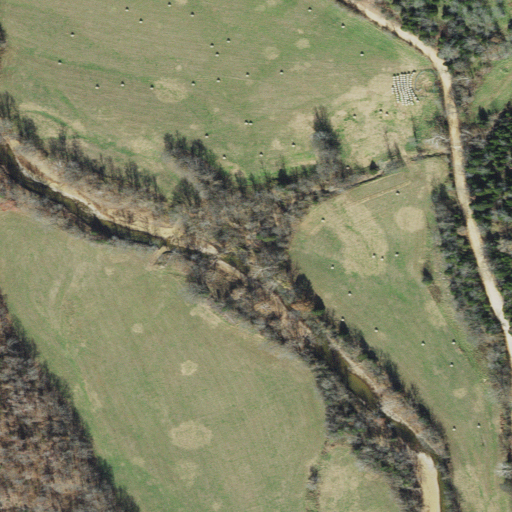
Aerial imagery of valley in Arkansas named Miller Hollow containing pasture, deciduous forest, open development, and mixed forest